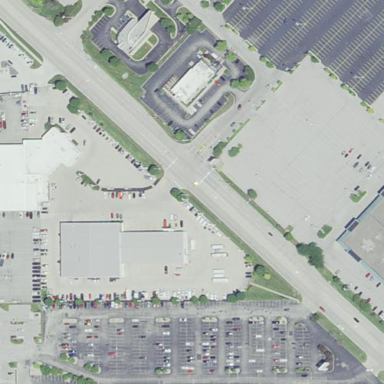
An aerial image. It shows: Commercial area.